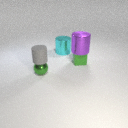
small green metal sphere below small gray rubber cylinder